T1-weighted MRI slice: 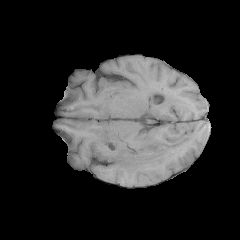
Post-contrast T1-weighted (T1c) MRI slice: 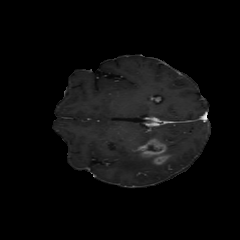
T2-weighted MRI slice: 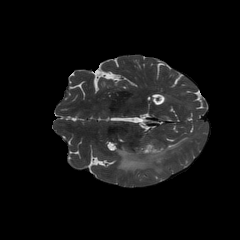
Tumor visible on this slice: yes